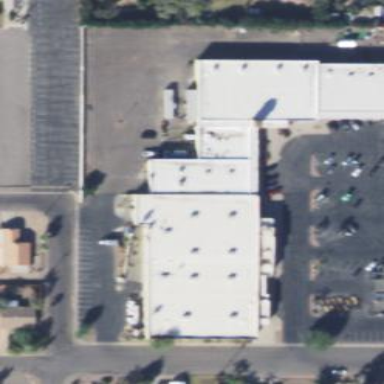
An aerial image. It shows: Retail building that serves as country store.